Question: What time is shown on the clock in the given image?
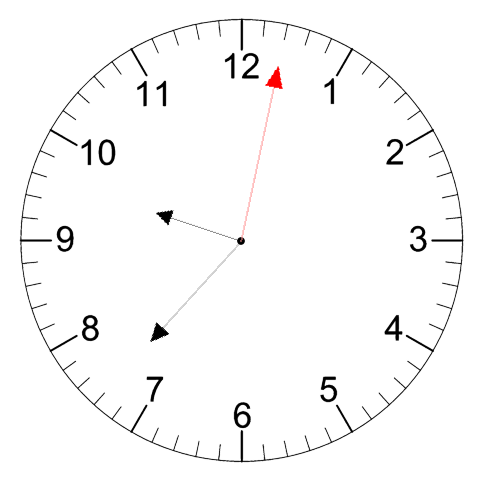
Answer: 09:37:02